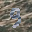
Label: 9